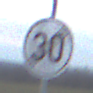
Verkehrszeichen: EndeGeschwindigkeit30
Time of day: SunriseSunset
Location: Outdoor (Nature)
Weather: PartlyCloudy
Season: NotSpecified
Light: Natural